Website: crate-barrel
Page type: billing-address
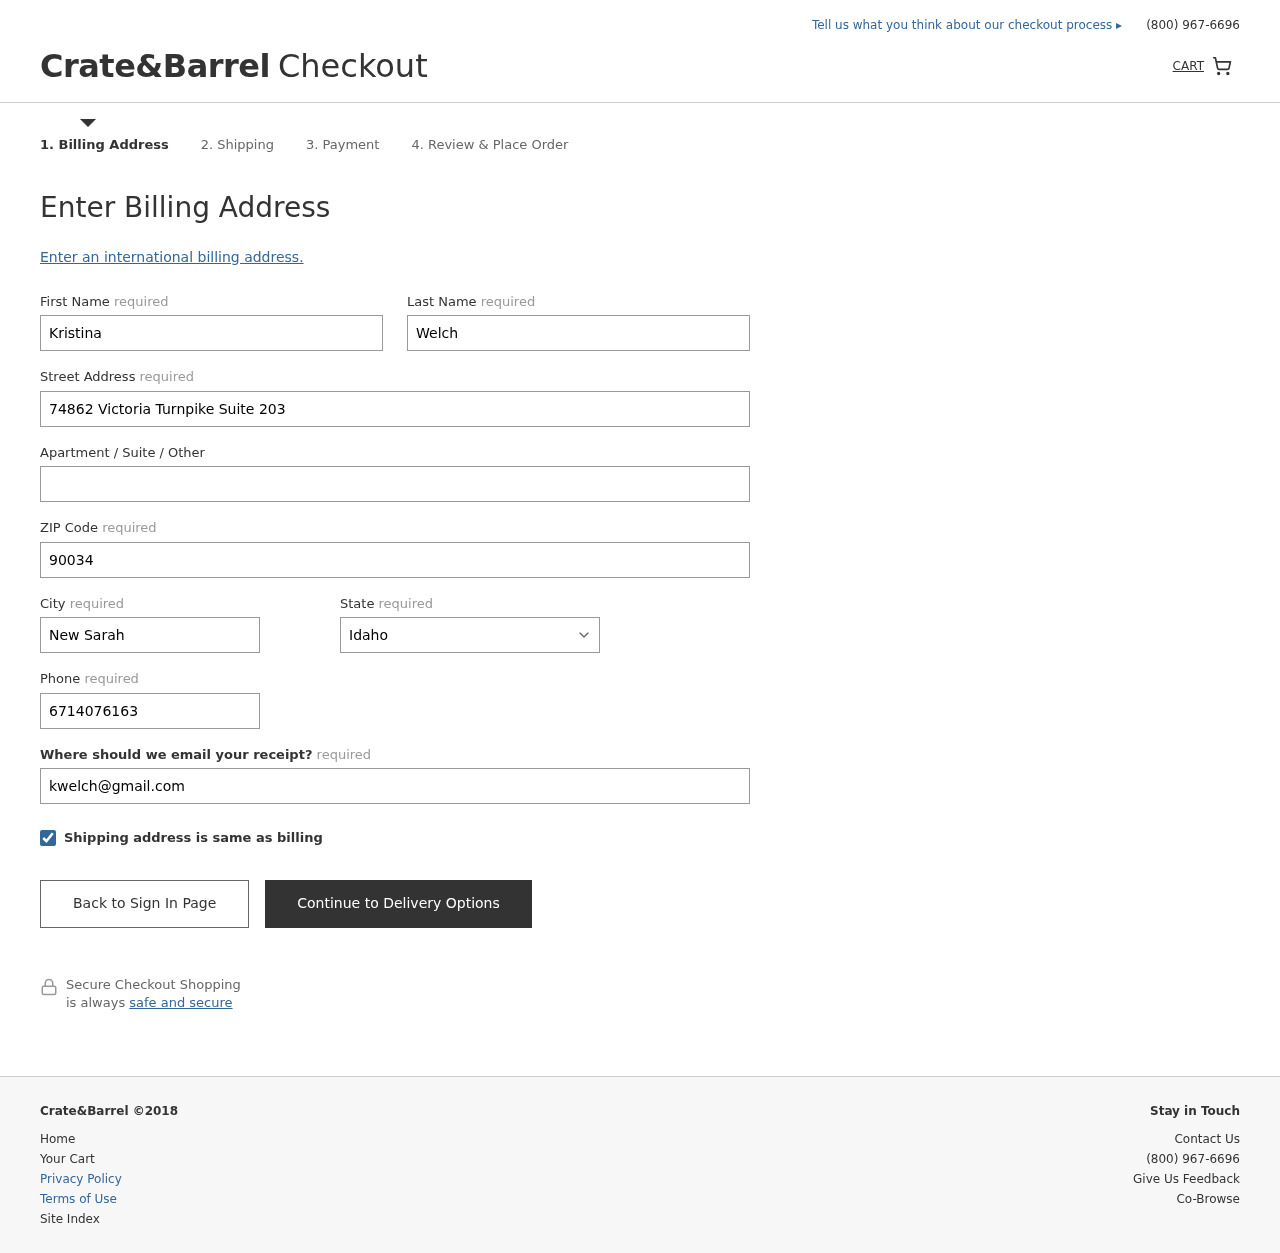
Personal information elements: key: PII_STATE
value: Idaho
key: PII_FIRSTNAME
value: Kristina
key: PII_LASTNAME
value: Welch
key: PII_STREET
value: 74862 Victoria Turnpike Suite 203
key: PII_POSTCODE
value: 90034
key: PII_CITY
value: New Sarah
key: PII_PHONE
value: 6714076163
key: PII_EMAIL
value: kwelch@gmail.com